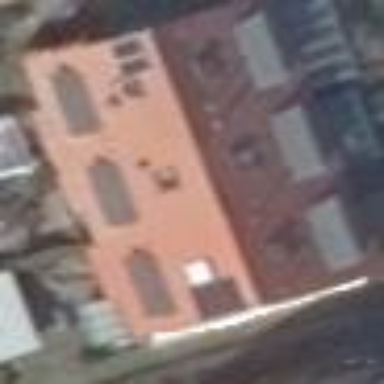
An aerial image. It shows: Terrace-style building with gabled roof.